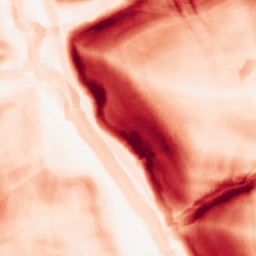
Category: morphological
Decomposition family: morphological_gradient
Decomposition parameters: size: 10
shape: square
Upsampling method: bspline
Upsampling parameters: scale: 4
Upsampling scale: 4